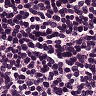
Metastatic tissue present: no